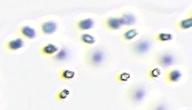
Label: Phaeocystis